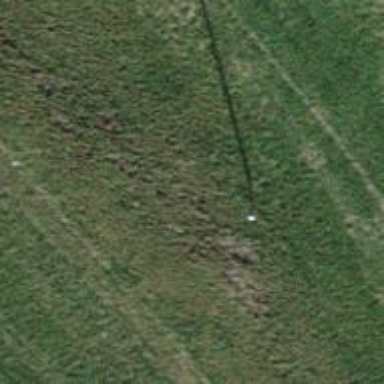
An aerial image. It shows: Power pole.